Interaction volume radius: 5 \u00c5
Interaction volume height: 35 \u00c5
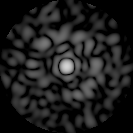
Disorder parameter: 0.836